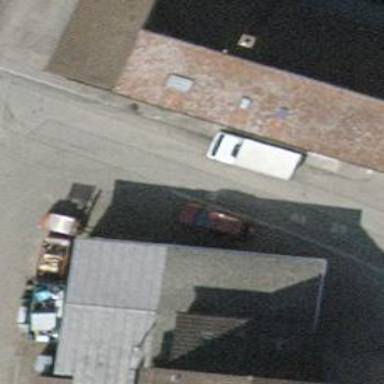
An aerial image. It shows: Veterinary facility.